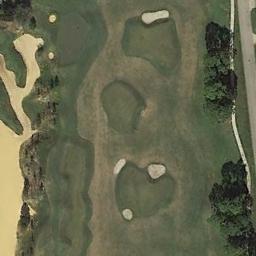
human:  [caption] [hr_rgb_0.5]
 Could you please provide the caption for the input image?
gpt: There are about 5 or 6 golf bunkers here .

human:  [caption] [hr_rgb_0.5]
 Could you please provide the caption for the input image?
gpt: Many trees are near the golf course .

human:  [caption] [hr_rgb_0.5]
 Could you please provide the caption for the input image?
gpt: The golf course has some putting greens, Fairways, Barrier trees and sandpits and a clearing is also in the golf course .

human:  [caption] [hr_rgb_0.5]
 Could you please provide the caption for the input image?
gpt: There are a few bunkers and a few paths on the large green lawn on the golf course and many trees .

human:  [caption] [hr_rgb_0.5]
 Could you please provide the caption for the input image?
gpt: There are some bunkers and bare lawns on the golf course .